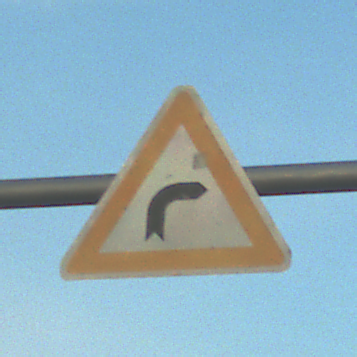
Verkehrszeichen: KurveRechts
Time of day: SunriseSunset
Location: Outdoor (Nature)
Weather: PartlyCloudy
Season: NotSpecified
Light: Natural